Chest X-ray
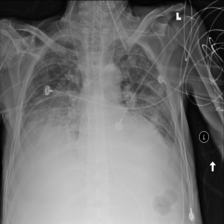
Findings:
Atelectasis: positive
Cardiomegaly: negative
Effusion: negative
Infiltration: positive
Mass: negative
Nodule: negative
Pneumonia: negative
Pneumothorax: negative
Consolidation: negative
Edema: negative
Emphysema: negative
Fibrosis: negative
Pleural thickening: negative
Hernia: negative